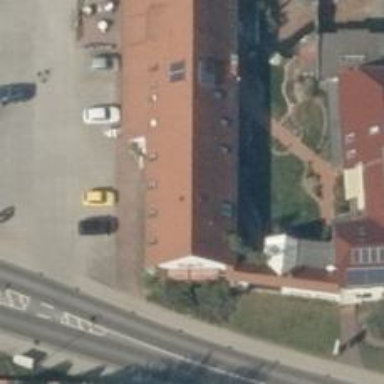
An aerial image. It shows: Convenience shop.